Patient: sex M, age 59
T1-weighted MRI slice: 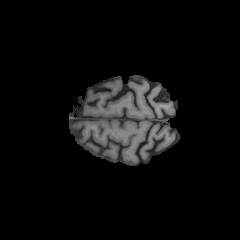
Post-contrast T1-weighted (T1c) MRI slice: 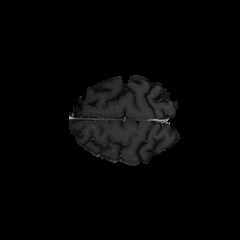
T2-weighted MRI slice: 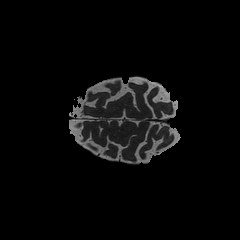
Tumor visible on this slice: no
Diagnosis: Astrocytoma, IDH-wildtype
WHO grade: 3